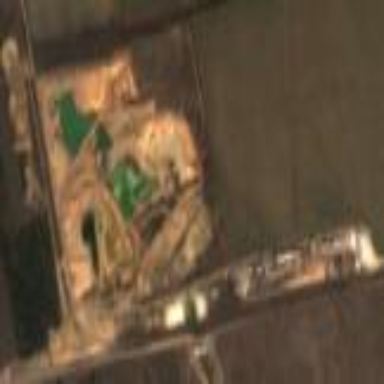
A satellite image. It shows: Sand pit quarry with natural sand.